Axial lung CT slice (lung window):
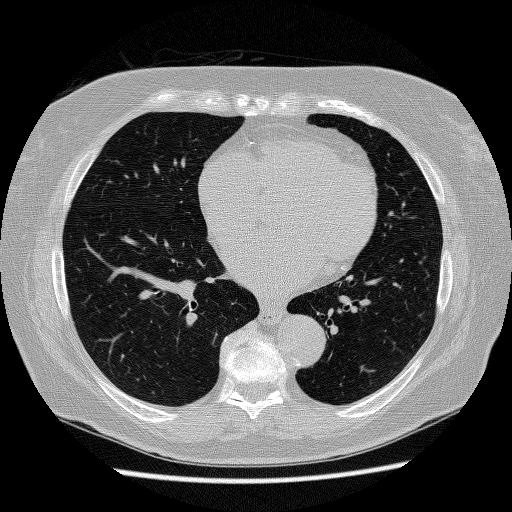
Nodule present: no